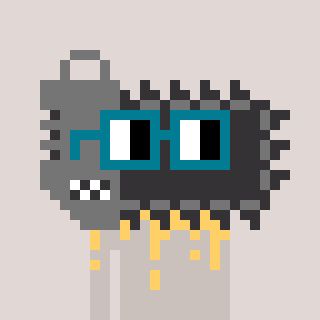
a pixel art character with square dark green glasses, a chainsaw-shaped head and a foggrey-colored body on a warm background